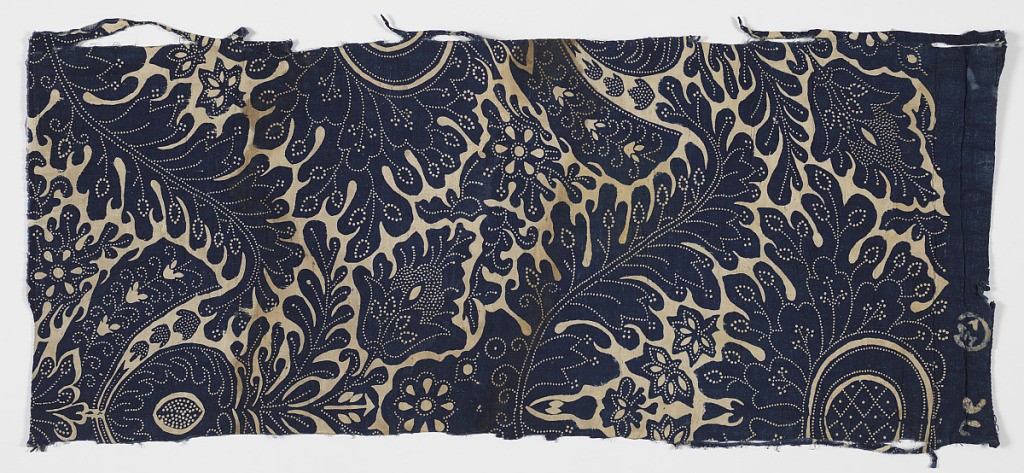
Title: Textile
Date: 1750–1800
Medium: cotton Technique: block-printed resist, vat dyed in indigo, on cotton plain weave
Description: Three pieces of what once was the same length of fabric with manufacturer's marks (no name) on the back.  Design of pomegranite-like shape and arching leaves in white on a blue ground.